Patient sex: F
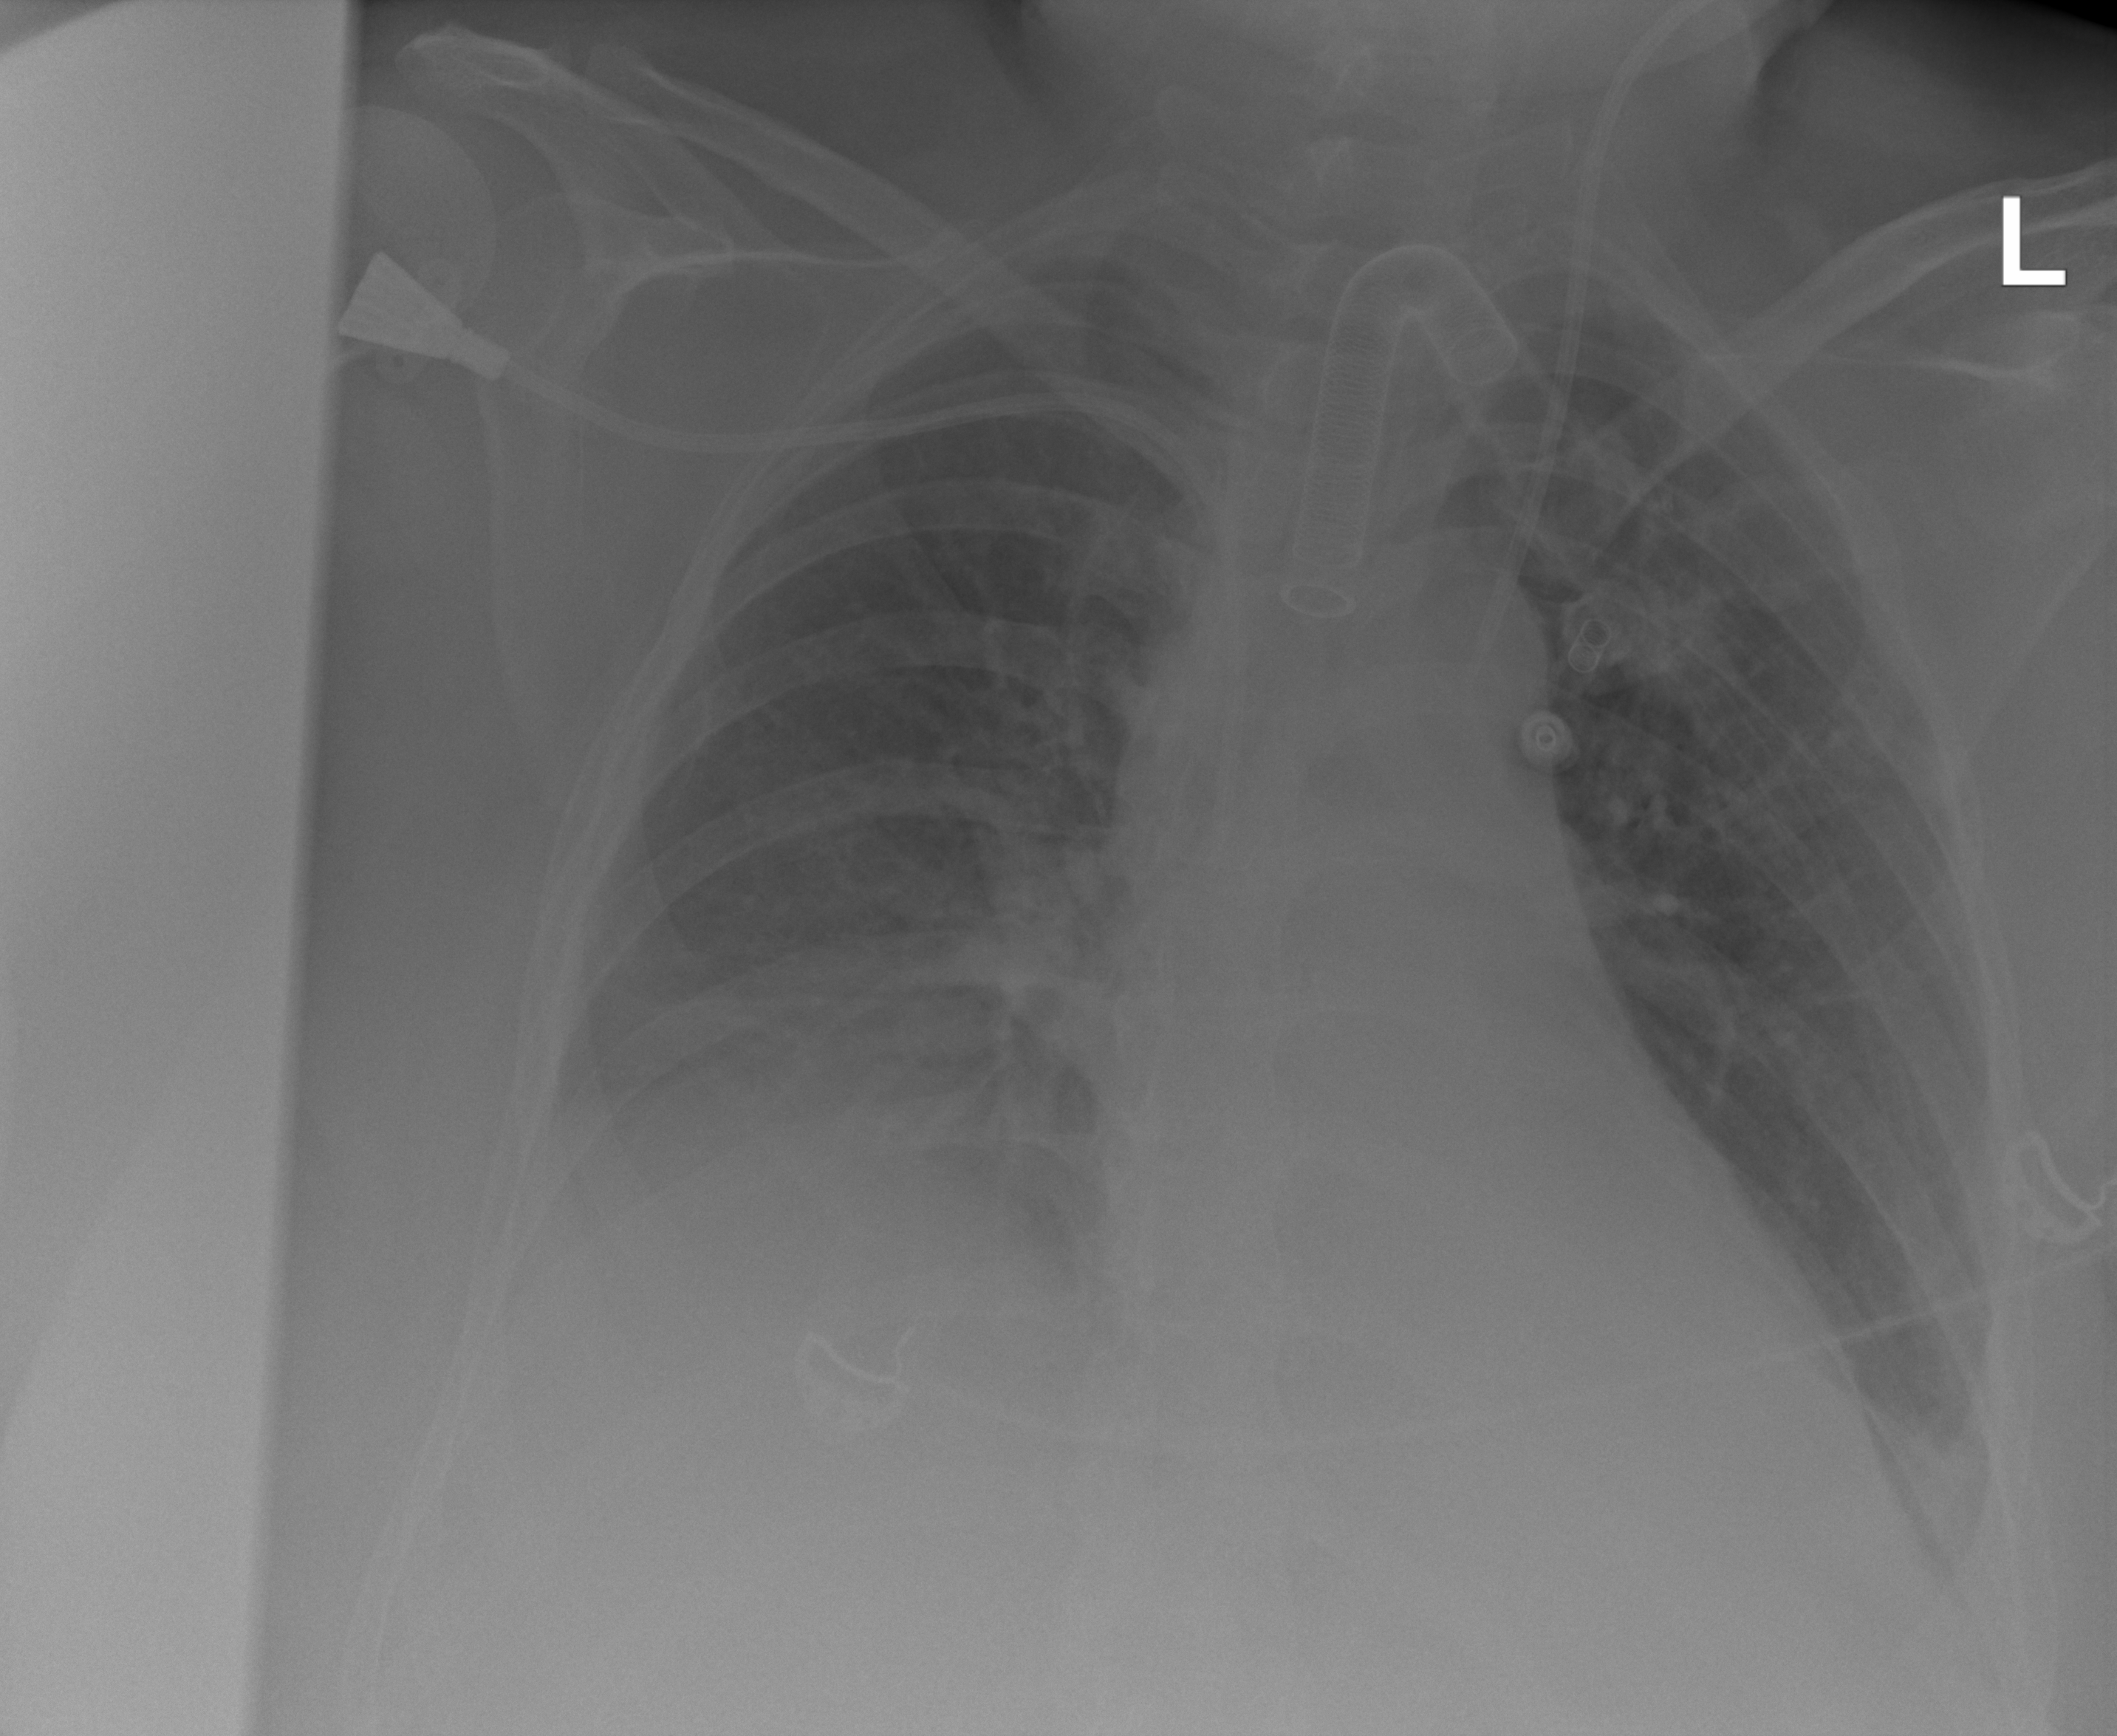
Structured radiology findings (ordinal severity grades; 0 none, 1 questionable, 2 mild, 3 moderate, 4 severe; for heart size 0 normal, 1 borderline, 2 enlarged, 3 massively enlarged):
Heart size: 0
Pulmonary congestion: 1
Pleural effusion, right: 2
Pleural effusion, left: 2
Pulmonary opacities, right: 1
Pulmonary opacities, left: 1
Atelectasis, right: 3
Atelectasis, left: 2